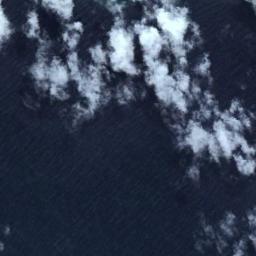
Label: cloud